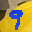
Label: 9